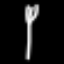
Label: fork